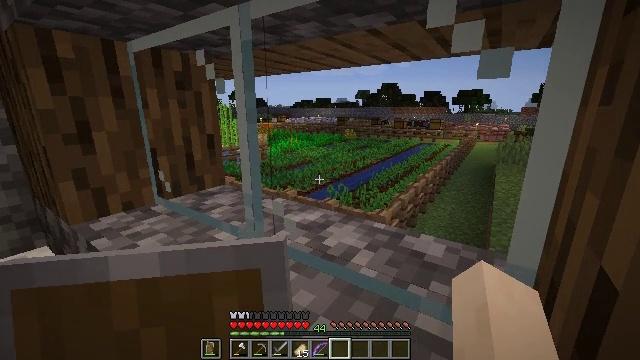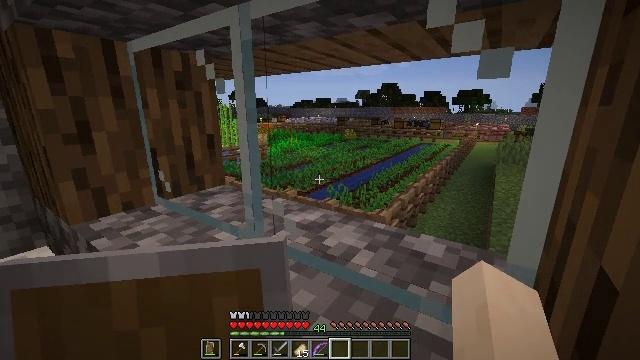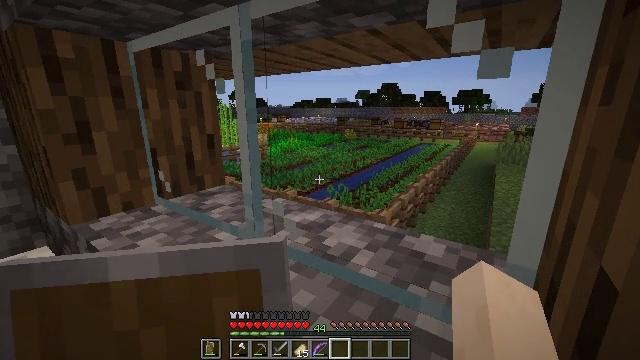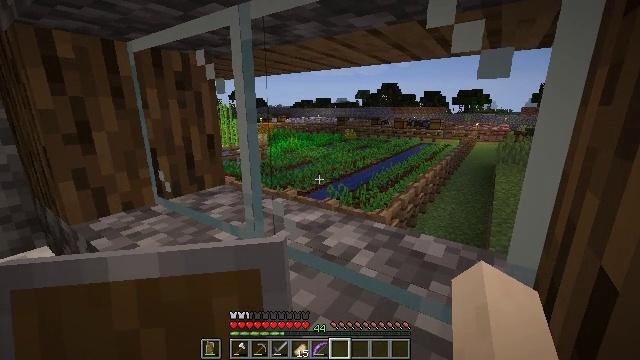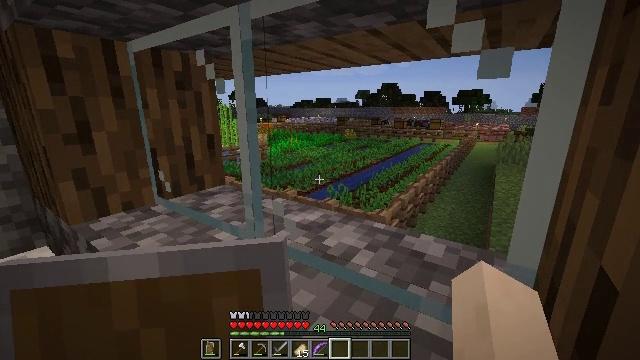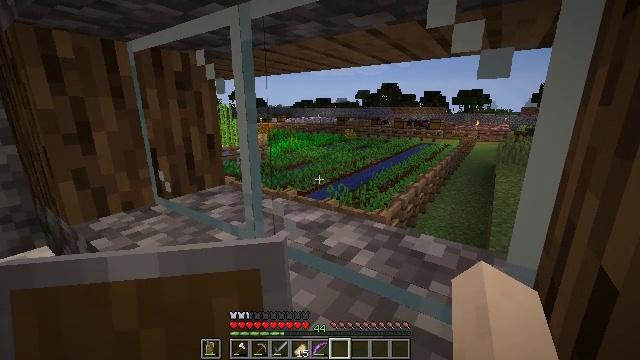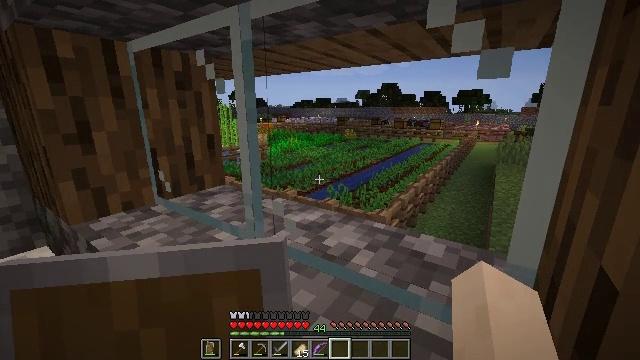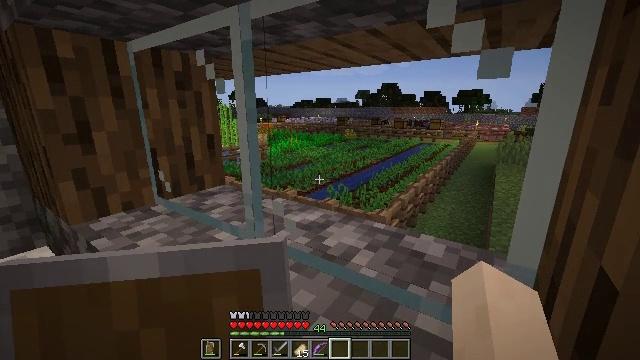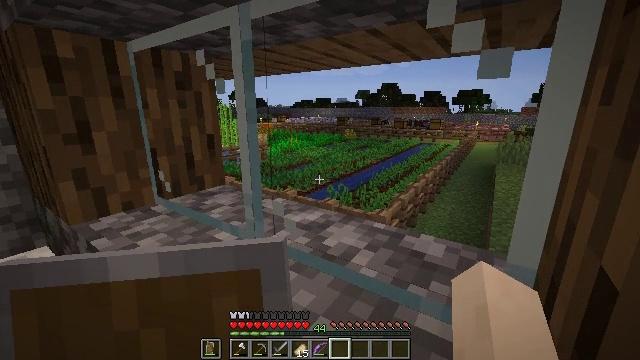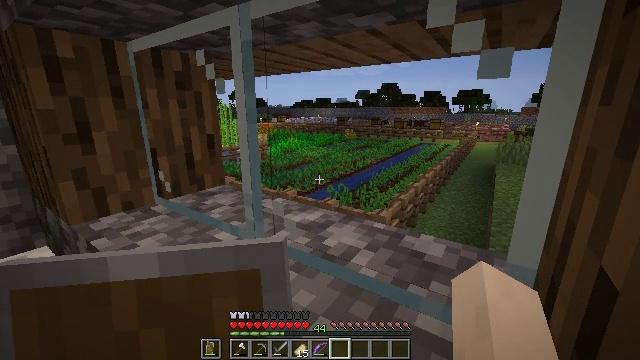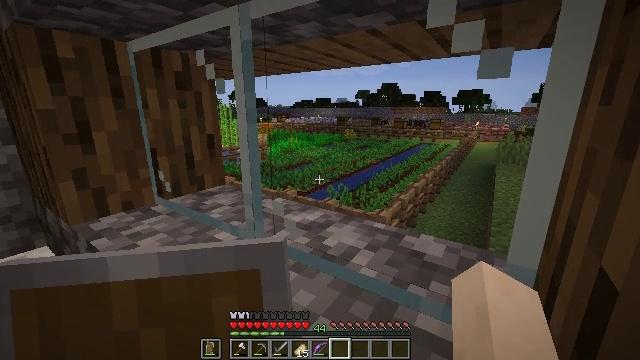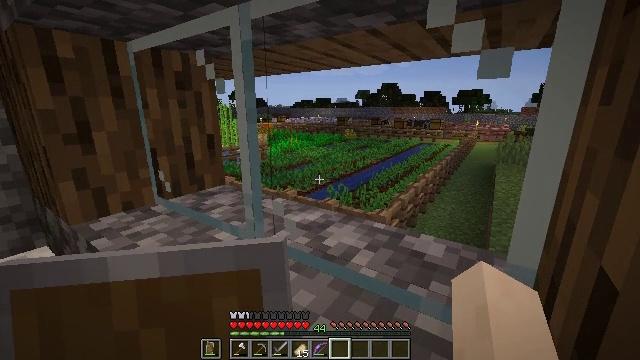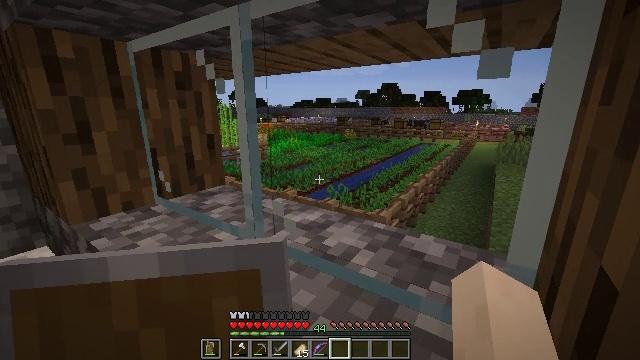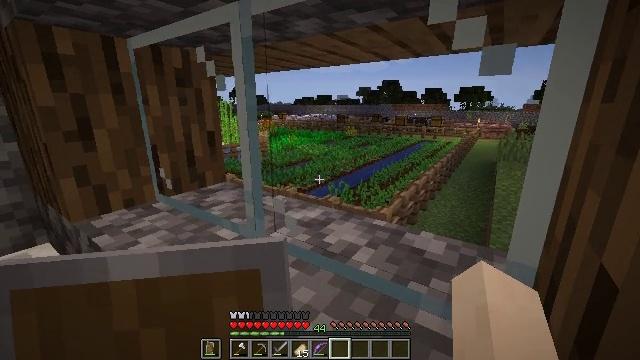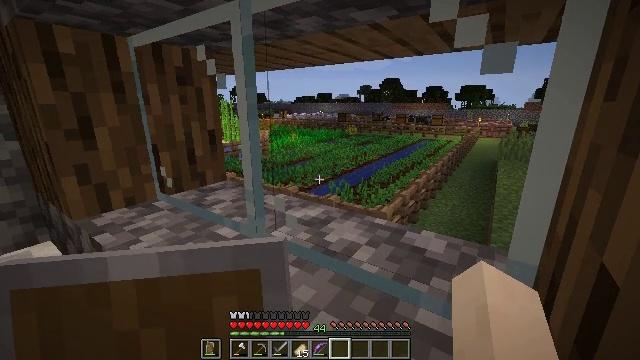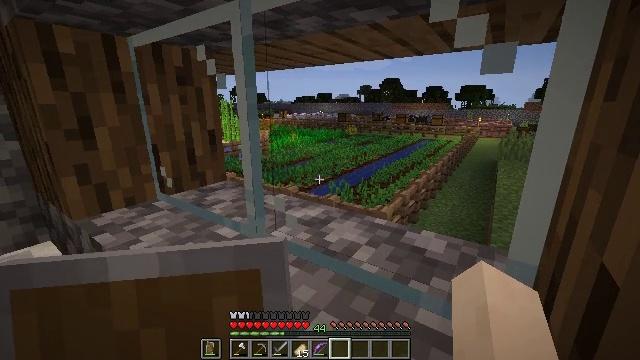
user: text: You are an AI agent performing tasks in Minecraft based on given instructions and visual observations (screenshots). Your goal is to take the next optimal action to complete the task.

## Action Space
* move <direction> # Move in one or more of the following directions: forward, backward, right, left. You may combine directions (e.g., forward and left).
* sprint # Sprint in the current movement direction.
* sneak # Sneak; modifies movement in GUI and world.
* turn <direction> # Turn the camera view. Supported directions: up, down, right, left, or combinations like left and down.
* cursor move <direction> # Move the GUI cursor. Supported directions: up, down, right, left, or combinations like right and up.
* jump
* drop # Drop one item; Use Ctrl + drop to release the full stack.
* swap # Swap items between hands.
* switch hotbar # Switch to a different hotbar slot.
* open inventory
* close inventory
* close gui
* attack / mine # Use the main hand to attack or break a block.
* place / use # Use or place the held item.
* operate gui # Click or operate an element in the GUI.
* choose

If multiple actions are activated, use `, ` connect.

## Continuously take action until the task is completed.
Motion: motion action
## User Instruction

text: Break the mob spawner.
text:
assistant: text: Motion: no_op
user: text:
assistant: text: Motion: no_op
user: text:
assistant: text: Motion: no_op
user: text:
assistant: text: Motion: no_op
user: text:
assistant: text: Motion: no_op
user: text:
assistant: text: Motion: no_op
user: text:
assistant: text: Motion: no_op
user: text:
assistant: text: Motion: no_op
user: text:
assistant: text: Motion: no_op
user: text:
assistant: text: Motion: no_op
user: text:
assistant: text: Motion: no_op
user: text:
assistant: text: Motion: no_op
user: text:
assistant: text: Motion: no_op
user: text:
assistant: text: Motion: no_op
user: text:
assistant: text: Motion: no_op
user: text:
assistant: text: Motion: no_op
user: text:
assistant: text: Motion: no_op
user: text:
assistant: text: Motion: no_op
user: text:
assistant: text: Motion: no_op
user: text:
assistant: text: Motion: no_op
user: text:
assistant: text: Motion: no_op
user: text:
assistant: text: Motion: no_op
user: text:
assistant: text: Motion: no_op
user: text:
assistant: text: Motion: no_op
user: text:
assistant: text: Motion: no_op
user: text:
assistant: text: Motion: no_op
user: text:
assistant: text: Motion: no_op
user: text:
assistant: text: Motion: no_op
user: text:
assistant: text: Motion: no_op
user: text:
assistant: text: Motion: no_op